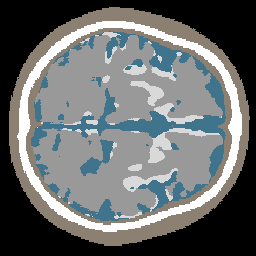
Label: no_lesion